Interaction volume radius: 5 \u00c5
Interaction volume height: 10 \u00c5
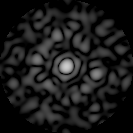
Disorder parameter: 0.8909